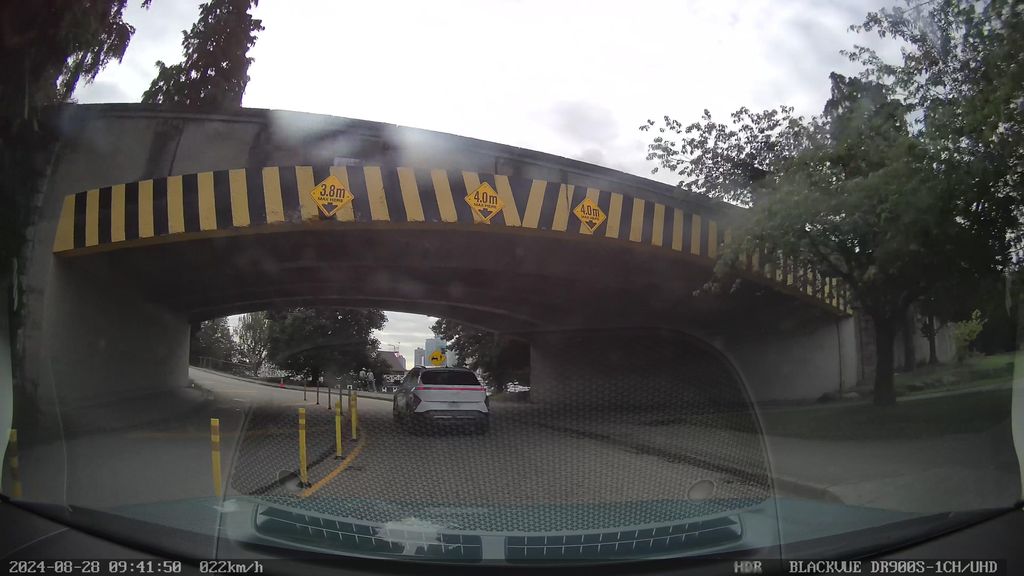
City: vancouver